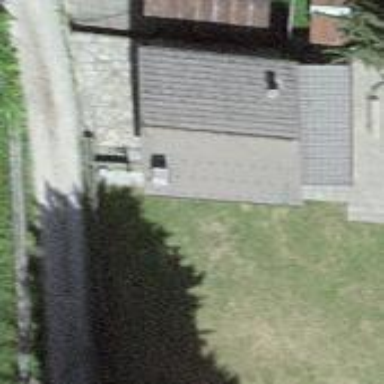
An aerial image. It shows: Chapel building.